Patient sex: F
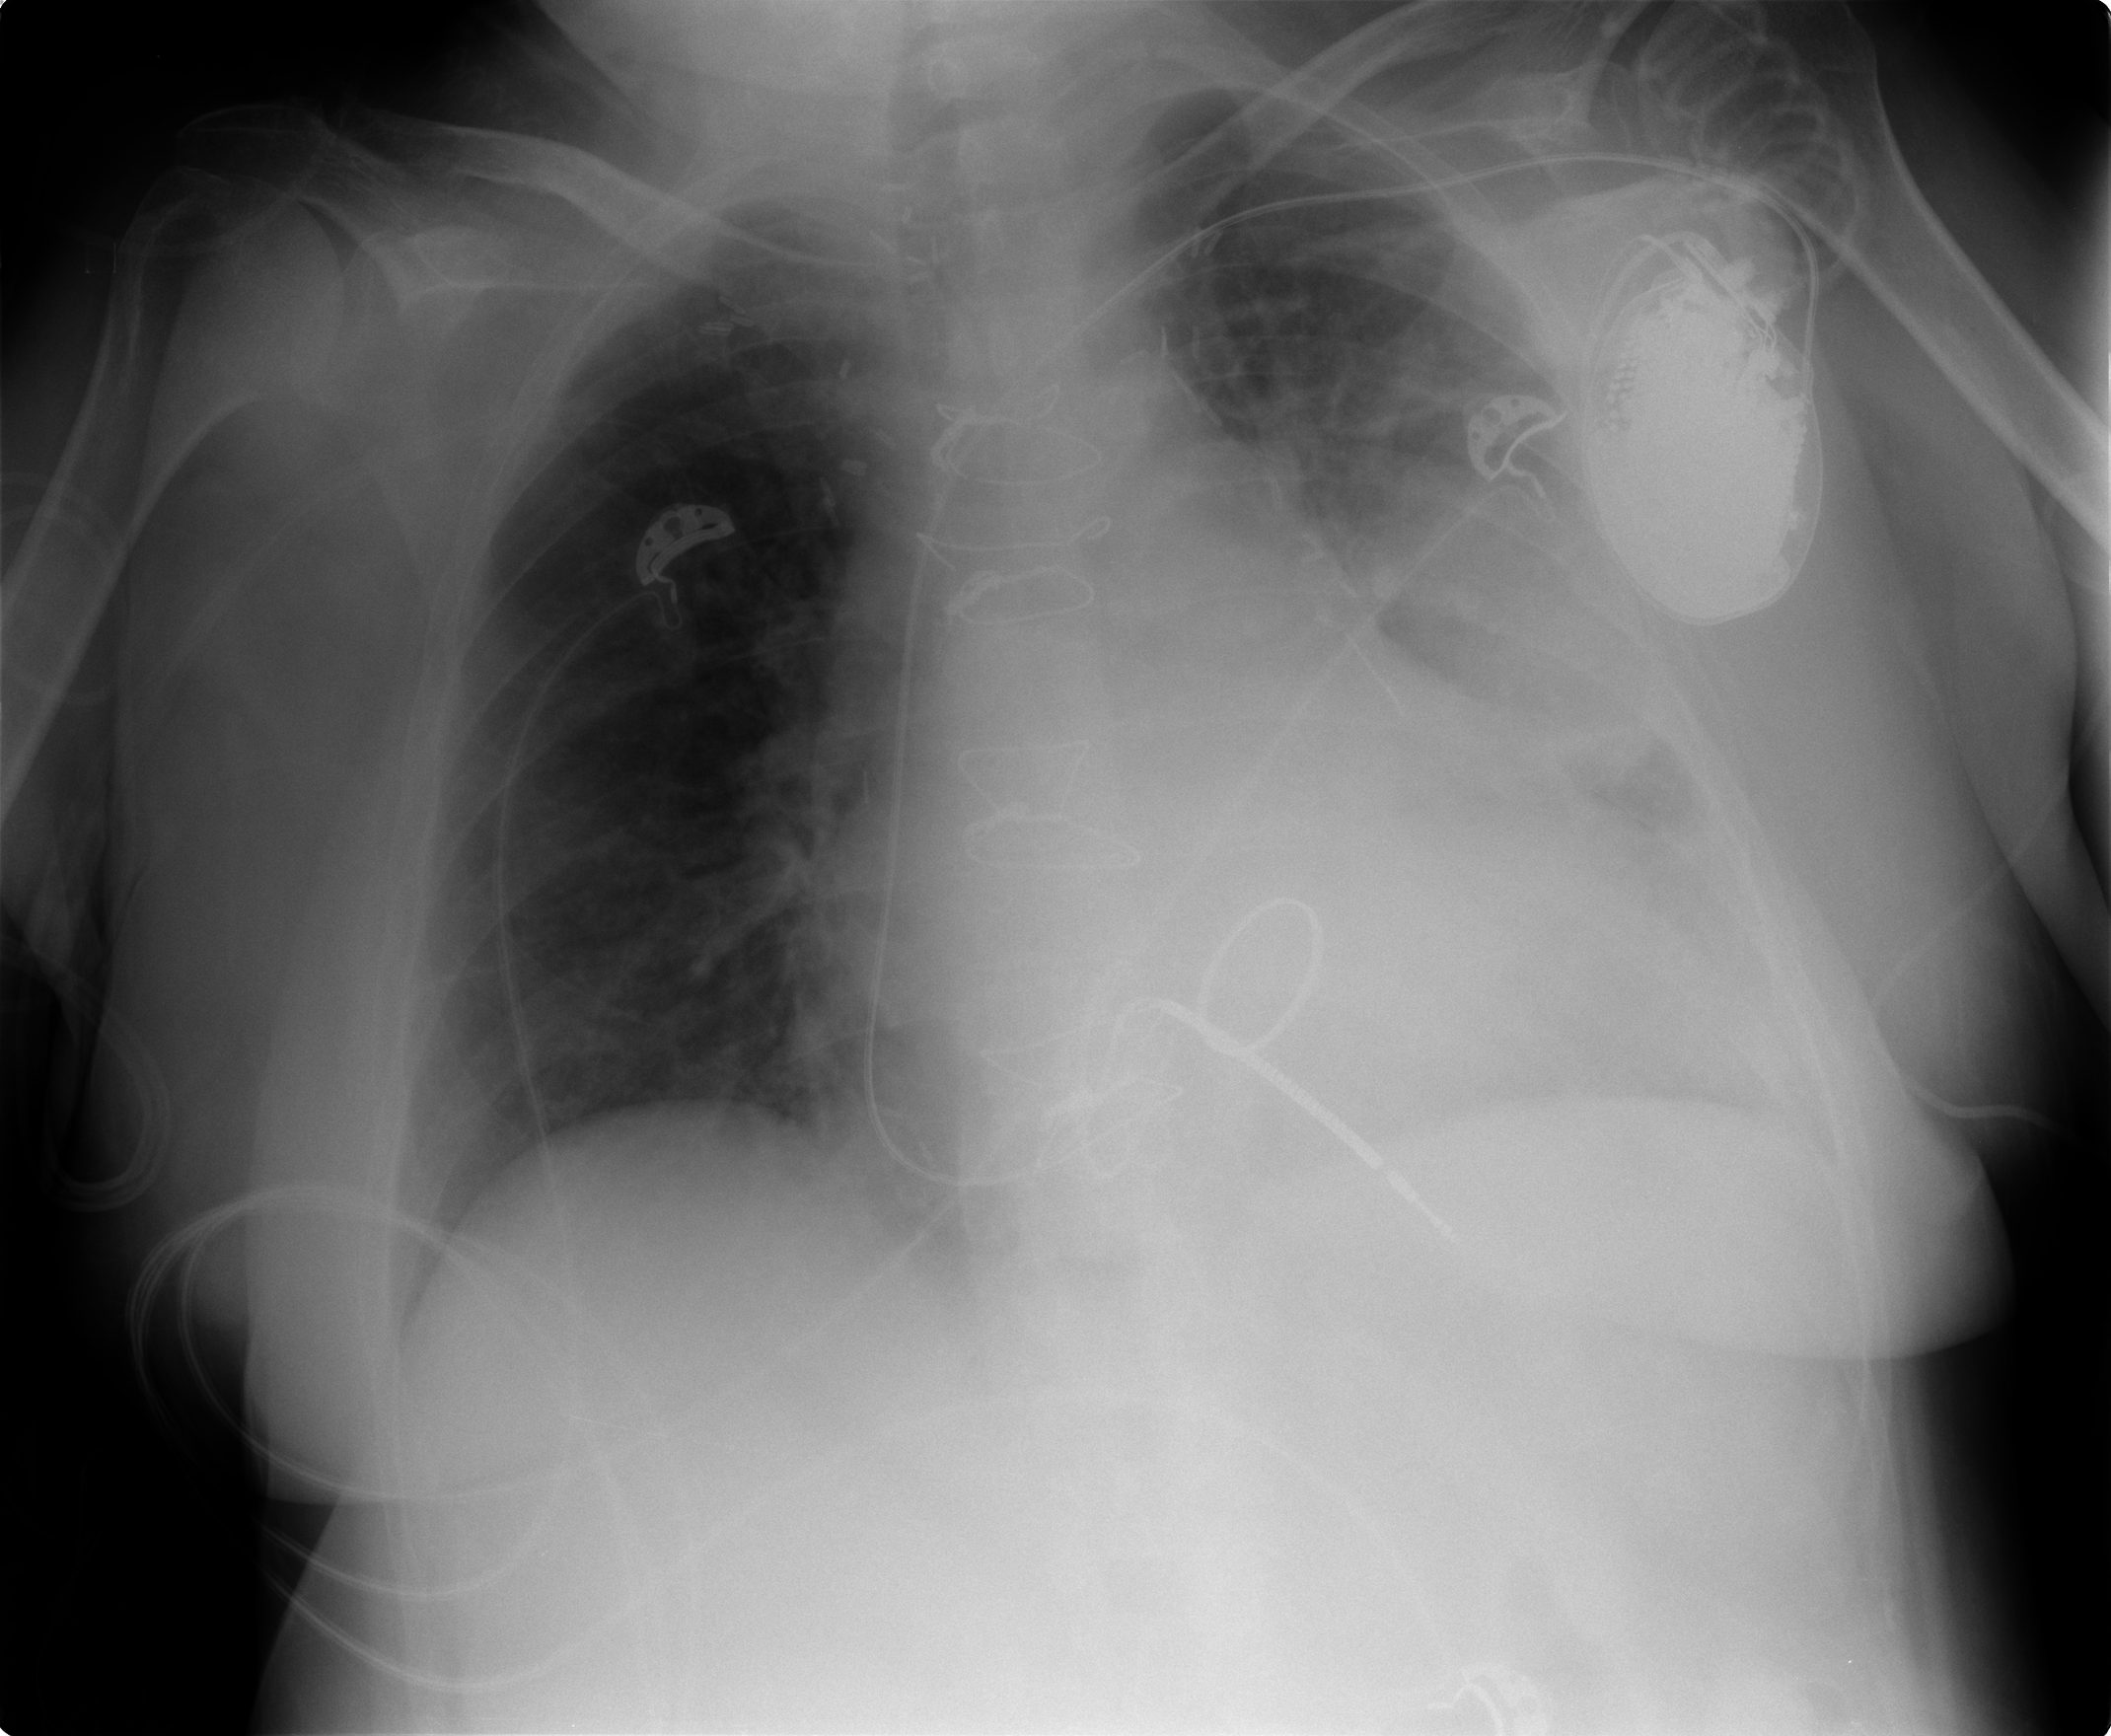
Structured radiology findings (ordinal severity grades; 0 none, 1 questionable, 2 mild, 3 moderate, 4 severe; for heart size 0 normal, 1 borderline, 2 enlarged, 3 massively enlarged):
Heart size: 2
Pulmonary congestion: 1
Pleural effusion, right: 0
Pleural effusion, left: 2
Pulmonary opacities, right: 0
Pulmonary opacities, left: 2
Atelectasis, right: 1
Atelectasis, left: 2